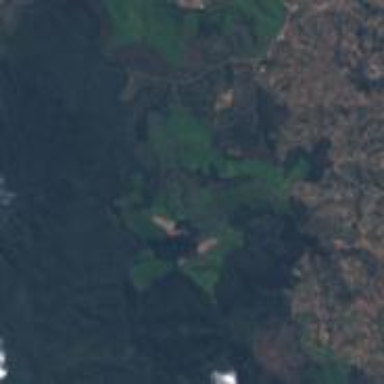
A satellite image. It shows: Farmland used for cultivating tea crops.